Question: I am watching this tutorial video to really understand (as opposed to just use) javascript events.
<URL>
At minute 1:29 the author assigns a function to the onclick attribute of an object.

I know this handles a click event -- but I don't see onclick as a reserved word.
<URL>
How does the browser map the .onclick function to the clicking of the mouse? Is there anything fundamental about the javascript language that associates the 'onclick' function with the act of clicking a mouse -- or do browsers just associate the click event with the on click function by convention?
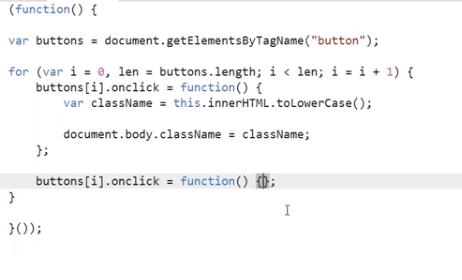
Answer: Reserved words are words that have a special meaning in the context of the language. The onclick function has no special meaning to the language javascript, but only has a meaning to the browser, therefore it is not a reserved word.
Think of it this way: if onclick would have been a reserved word it would have been impossible to create an onclick function that would not be a click event handler nor would it be possible to create a variable called onclick.
As you said, the browser associates the click event with the on click function by convention.